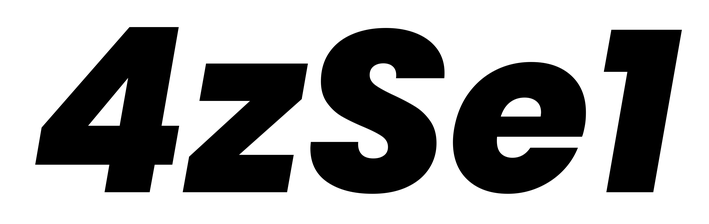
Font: Poppins-ExtraBoldItalic